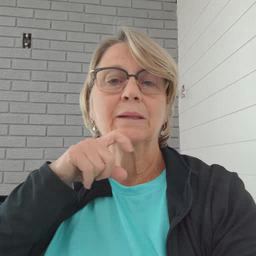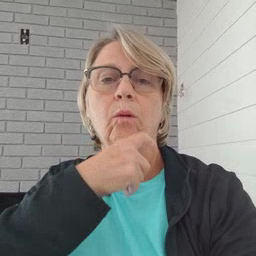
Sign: cereal